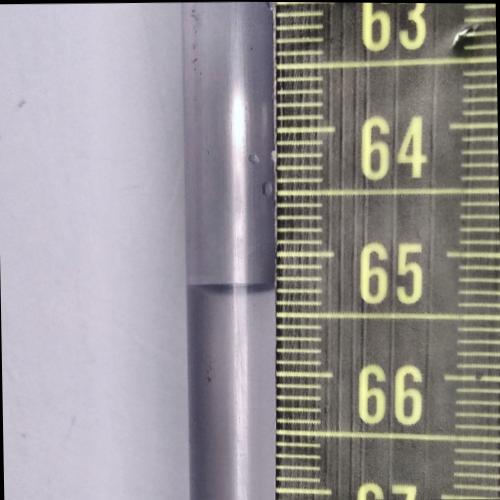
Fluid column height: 65.3 cm